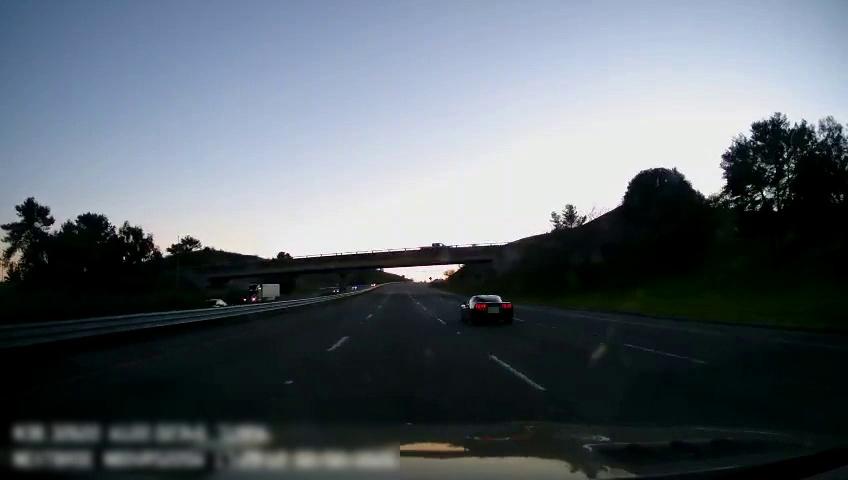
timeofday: Day
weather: Sunny
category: Drivable Space
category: Vehicles | Car
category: Vehicles | Truck
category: Vehicles | Car
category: Vehicles | Truck
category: Lanes | Current Lane
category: Lanes | Current Lane
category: Lanes | Alternate Lane
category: Lanes | Alternate Lane
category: Lanes | Alternate Lane